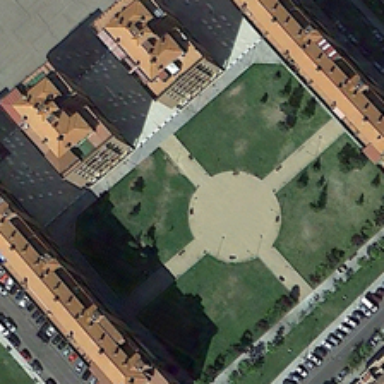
Four buildings lined with orange trees marshalling .